Aerial crown-view tile of a tropical tree (Barro Colorado Island, Panama), acquired 20240813:
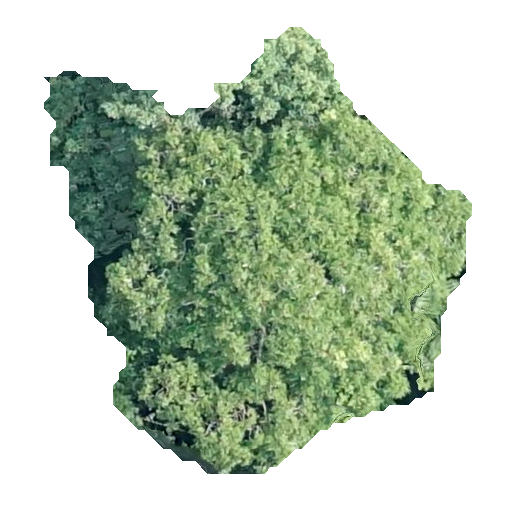
Species: Dipteryx oleifera
GBIF accepted scientific name: Dipteryx oleifera
Crown area: 185.809 m²